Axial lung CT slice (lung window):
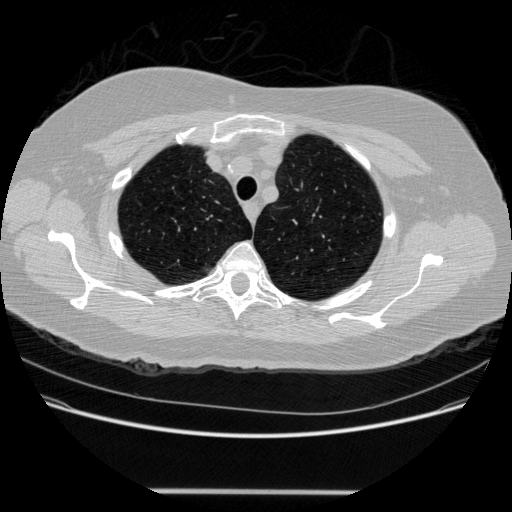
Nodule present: no